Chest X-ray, PA view. Patient: 79 years old, sex M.
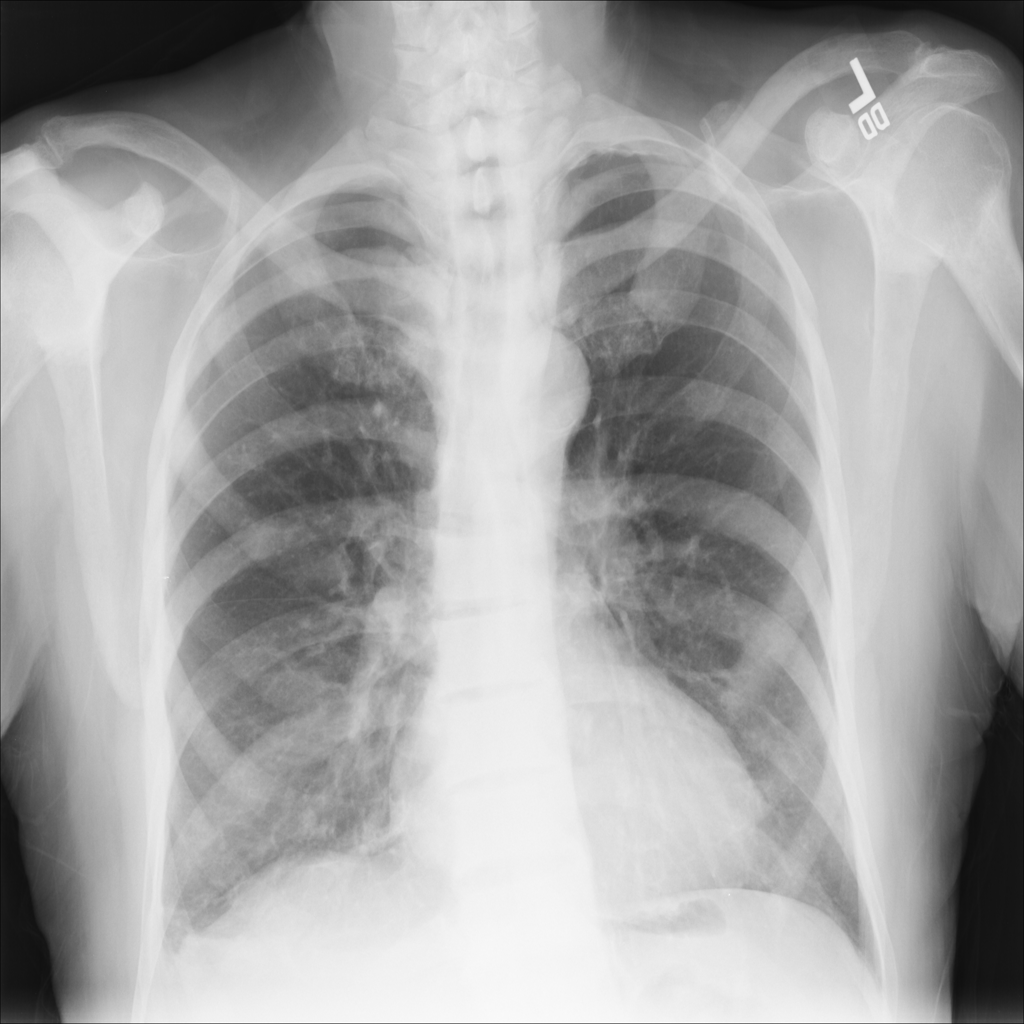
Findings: Fibrosis